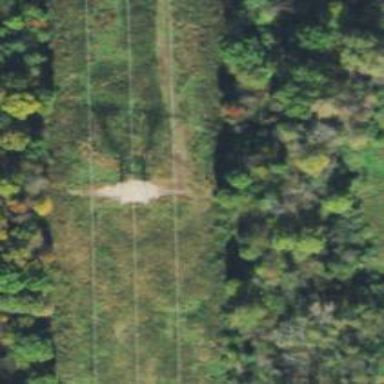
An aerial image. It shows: Lattice structure tower used for power distribution.